Interaction volume radius: 5 \u00c5
Interaction volume height: 25 \u00c5
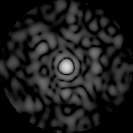
Disorder parameter: 0.8713